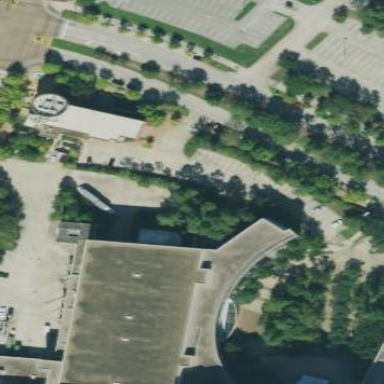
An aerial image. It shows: Parking area with surface.